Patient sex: M
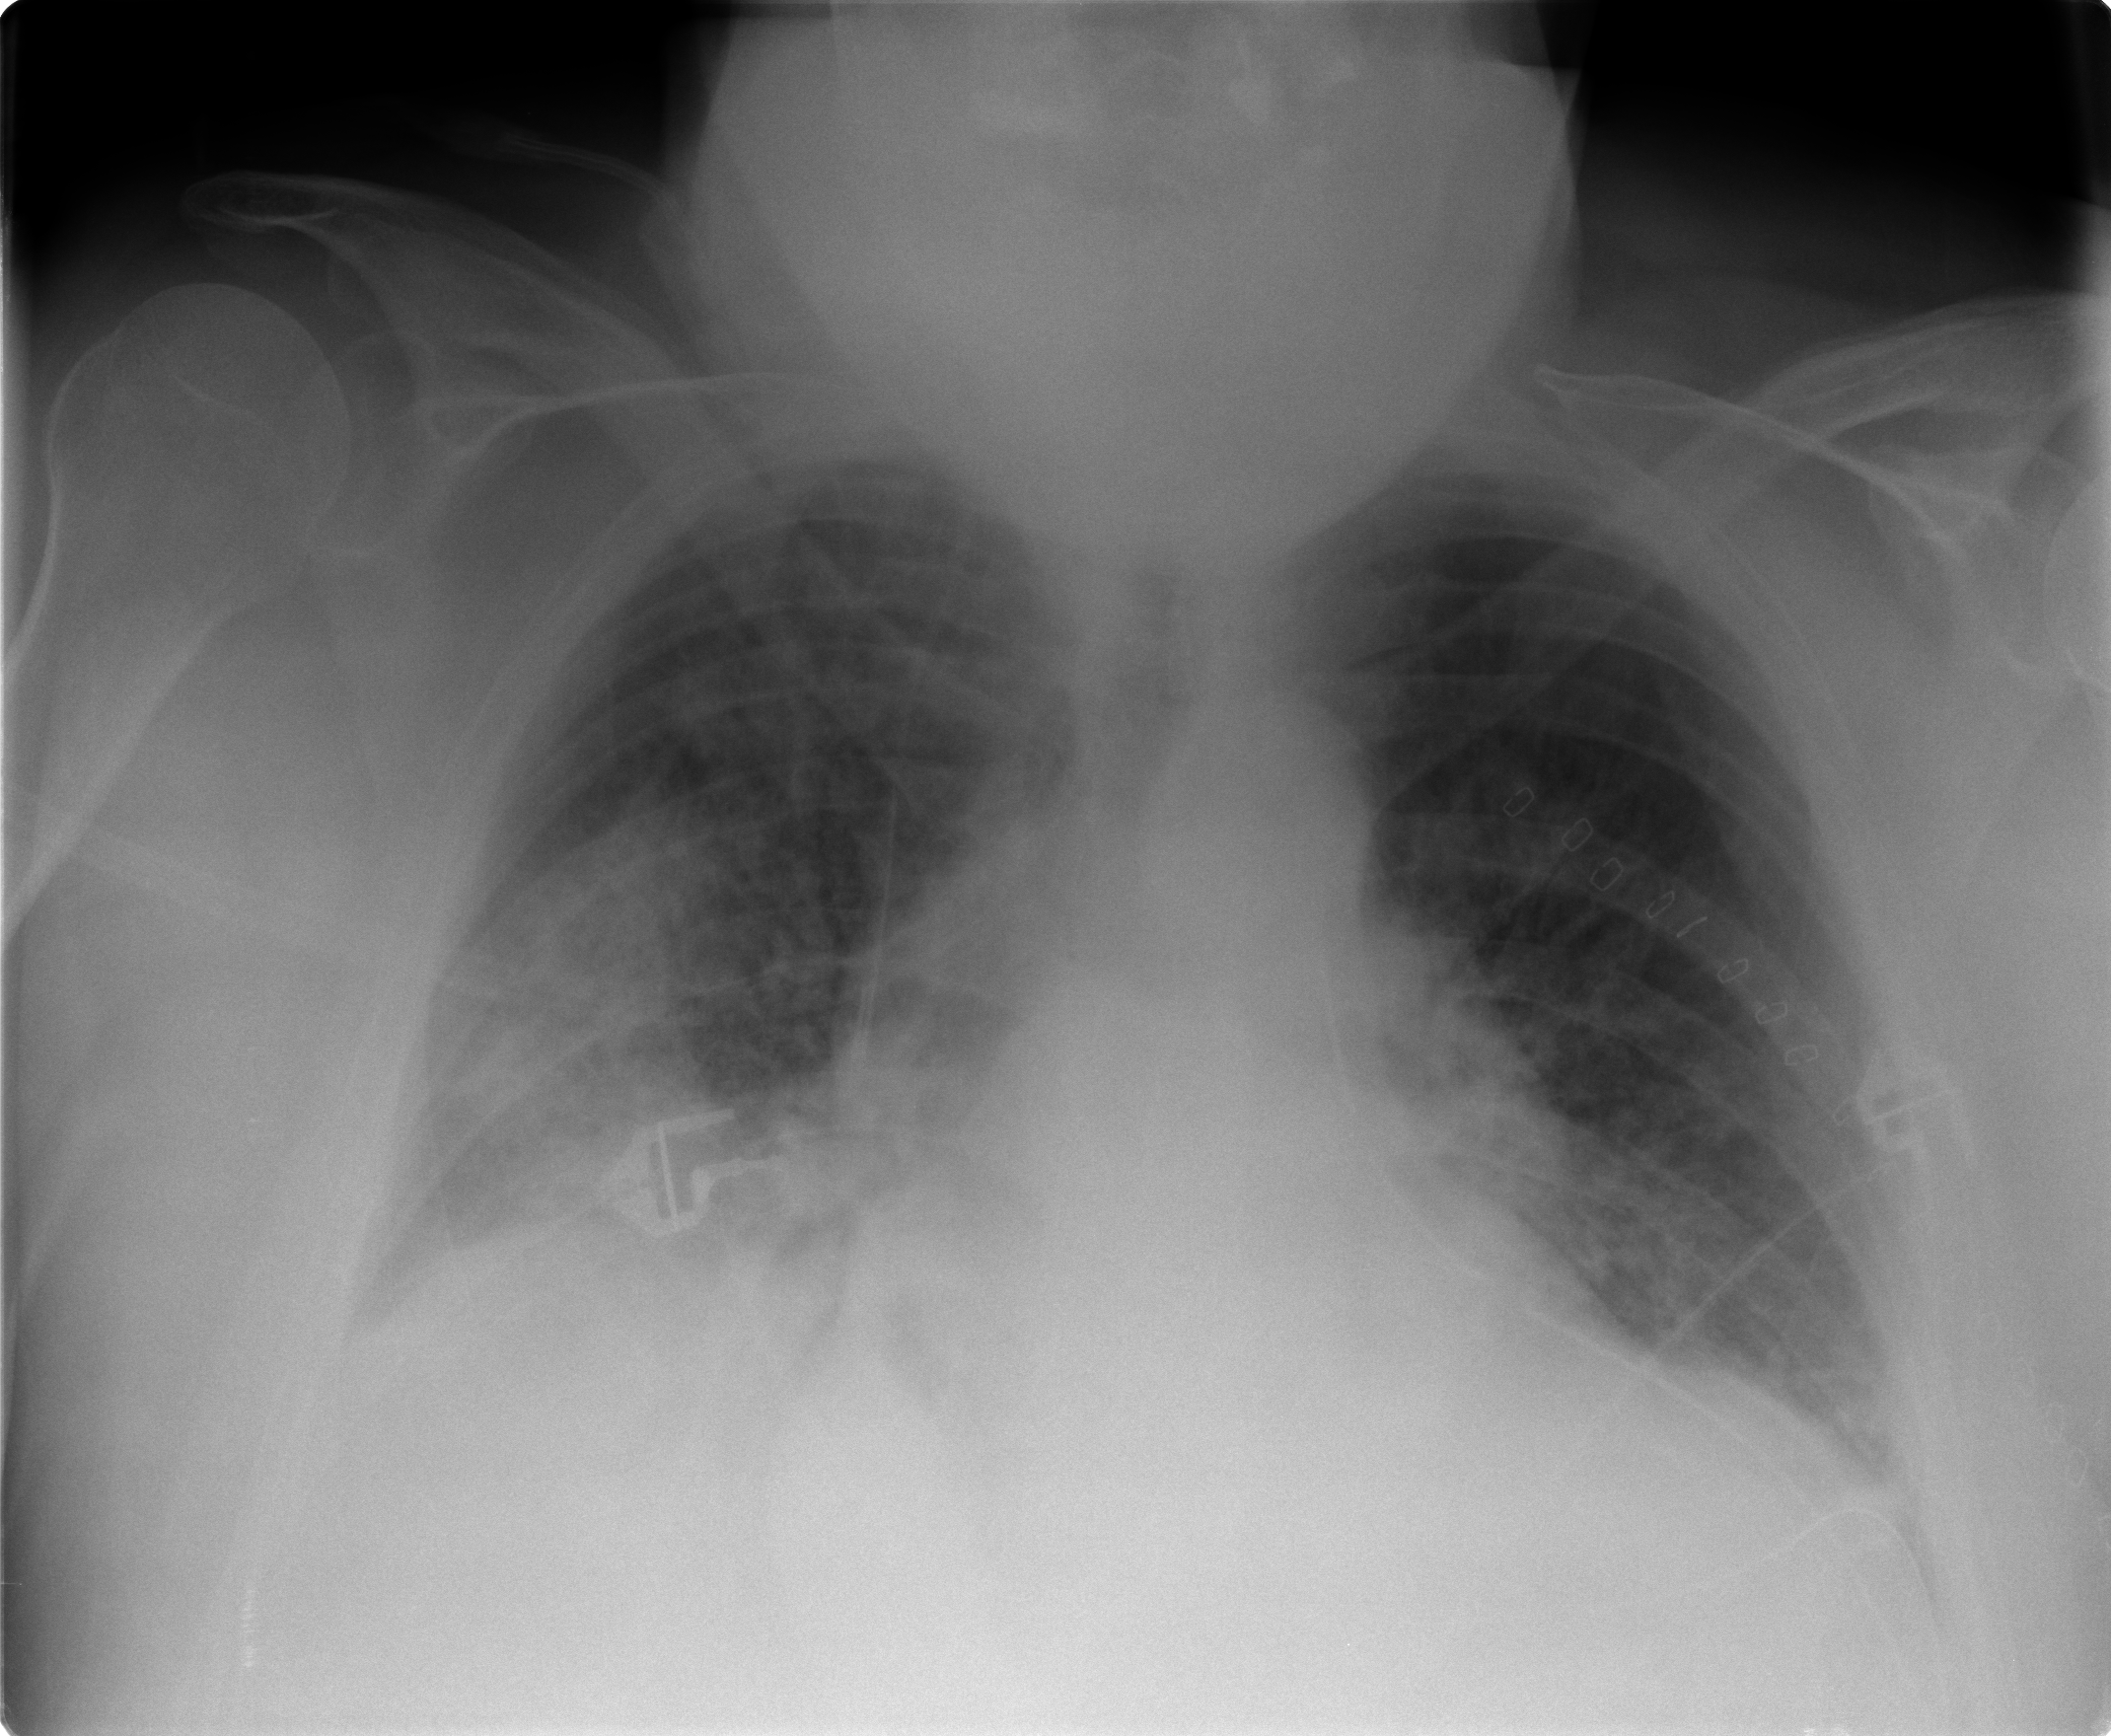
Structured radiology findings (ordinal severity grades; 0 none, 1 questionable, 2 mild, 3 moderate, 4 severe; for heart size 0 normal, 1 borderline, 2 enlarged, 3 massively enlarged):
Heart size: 2
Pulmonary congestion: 2
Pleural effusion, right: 2
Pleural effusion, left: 1
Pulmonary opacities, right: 3
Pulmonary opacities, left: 2
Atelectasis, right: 2
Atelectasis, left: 2